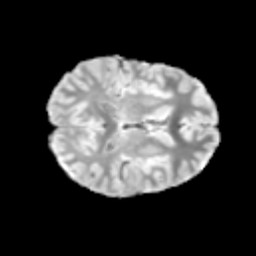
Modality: T2w
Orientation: axial
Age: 12
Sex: male
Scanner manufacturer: siemens
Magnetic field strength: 3 T
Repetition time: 3.8 s
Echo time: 0.07 s